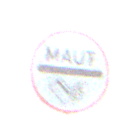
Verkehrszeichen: MautflichtigeStrecke
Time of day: SunriseSunset
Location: Outdoor (RoadRail)
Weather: PartlyCloudy
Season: NotSpecified
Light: Natural